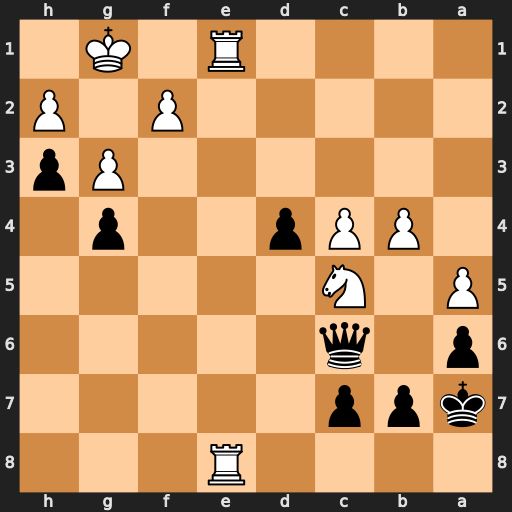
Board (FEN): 4R3/kpp5/p1q5/P1N5/1PPp2p1/6Pp/5P1P/4R1K1
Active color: b
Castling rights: -
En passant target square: -
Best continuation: Qg2#